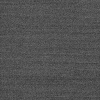
Atmospheric dust classification: dusty